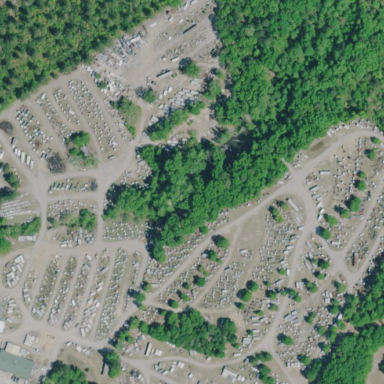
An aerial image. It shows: Scrap yard located in industrial area.